The image shows the envelope spectrum of a rolling-element bearing's vibration signal, with the characteristic fault frequencies (BPFO outer race, BPFI inner race, BSF ball, FTF cage) marked as reference lines. Based on the visible evidence, which condition applies: normal, inner_race, outer_race, ball?
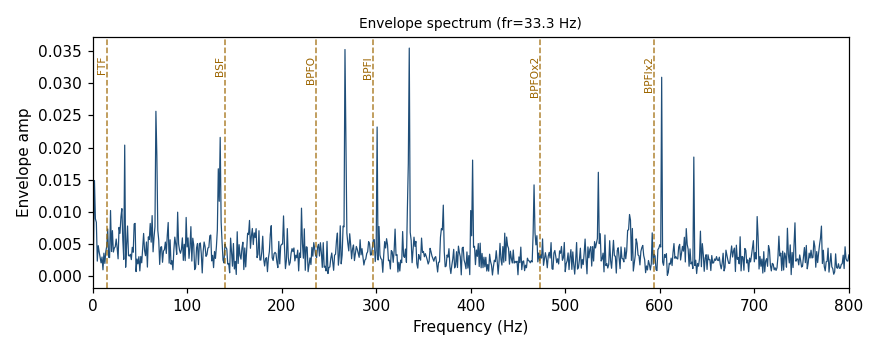
Answer: inner_race